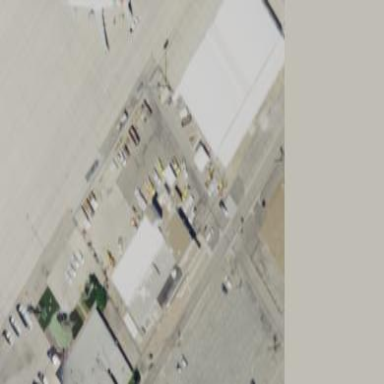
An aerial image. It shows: Hangar building at the airport.